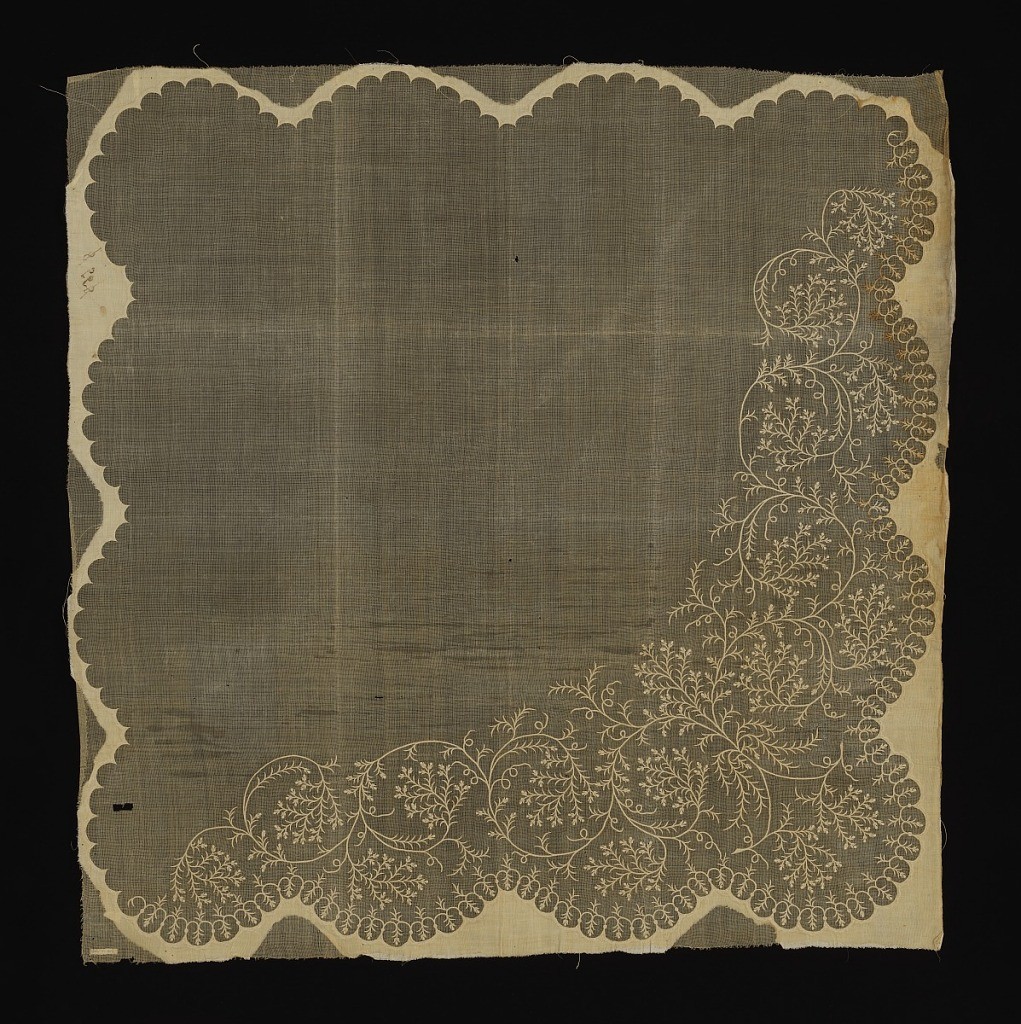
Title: Handkerchief
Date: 19th century
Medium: cotton Technique: appliqué and embroidery on plain weave
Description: Square unhemmed handkerchief with an unfinished appliquéd scalloped border of plain weave fabric with delicate floral embroidery filling half the field on the diagonal.